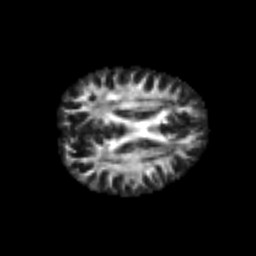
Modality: FA
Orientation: axial
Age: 25
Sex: male
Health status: healthy